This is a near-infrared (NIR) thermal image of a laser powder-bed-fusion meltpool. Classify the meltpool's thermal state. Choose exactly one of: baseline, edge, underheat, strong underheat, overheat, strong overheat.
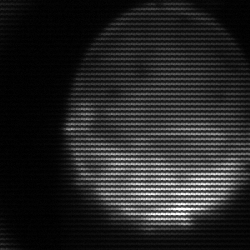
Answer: edge